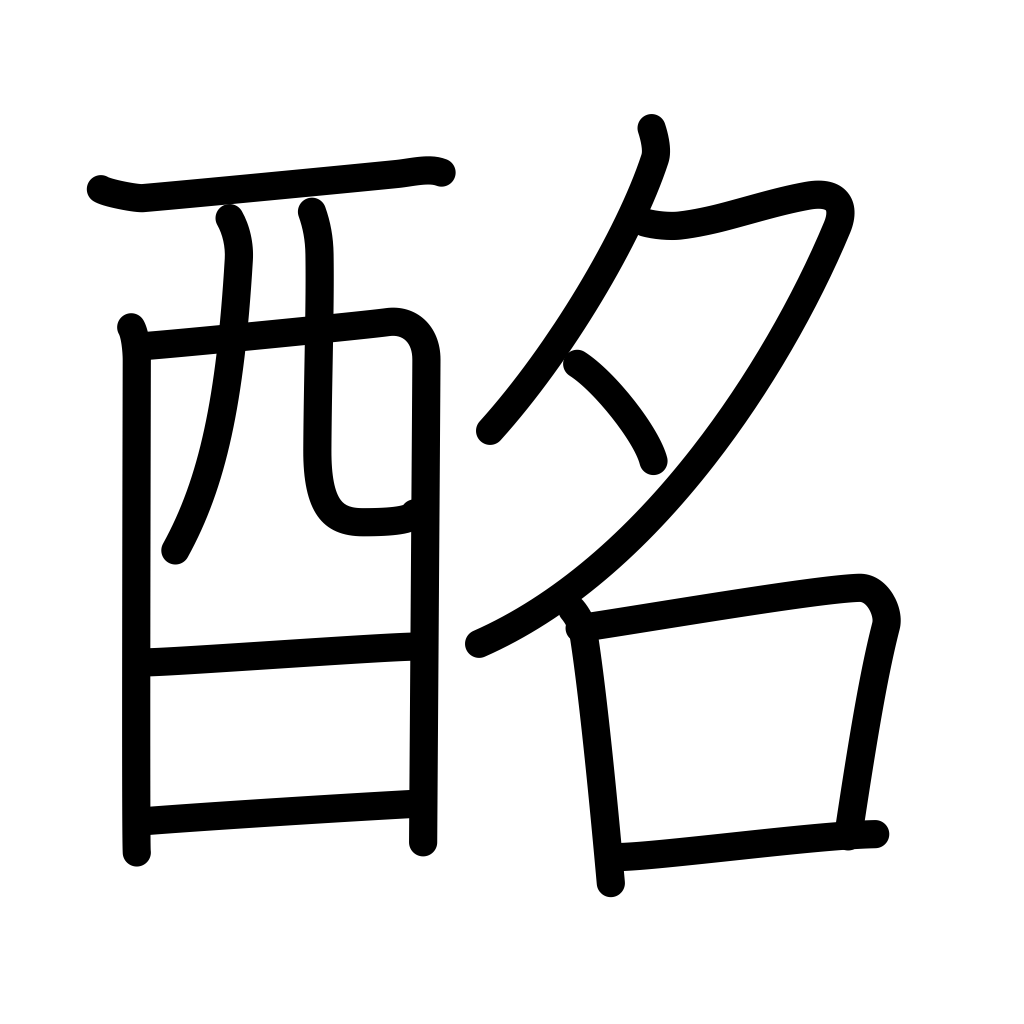
Meaning: sweet sake